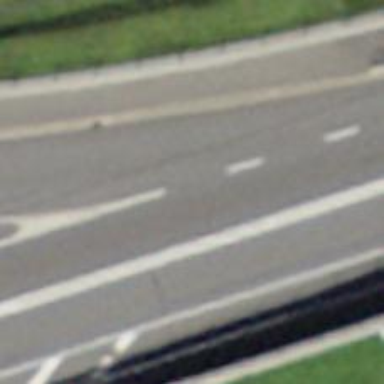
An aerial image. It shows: Secondary road with asphalt surface.